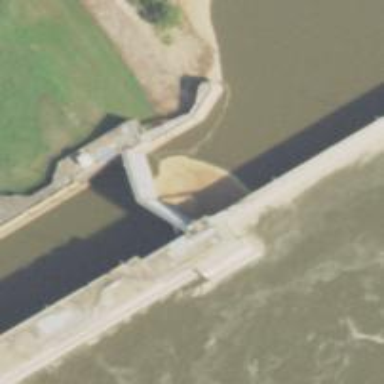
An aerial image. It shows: Lock gate on waterway.